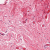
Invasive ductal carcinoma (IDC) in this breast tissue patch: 0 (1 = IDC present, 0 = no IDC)